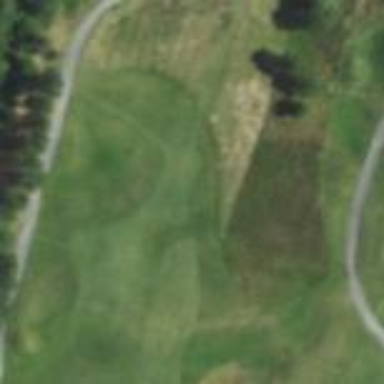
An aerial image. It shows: Area with grass used as rough in golf course.